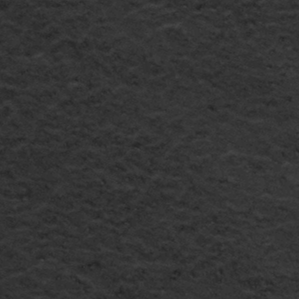
Label: frost